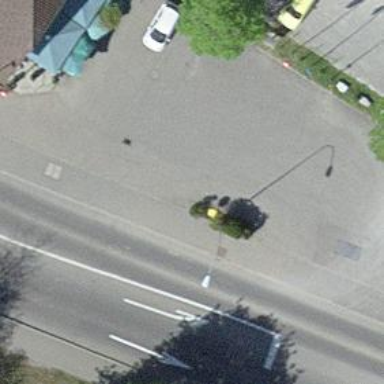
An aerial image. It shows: Post box.